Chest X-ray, PA view. Patient: 43 years old, sex M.
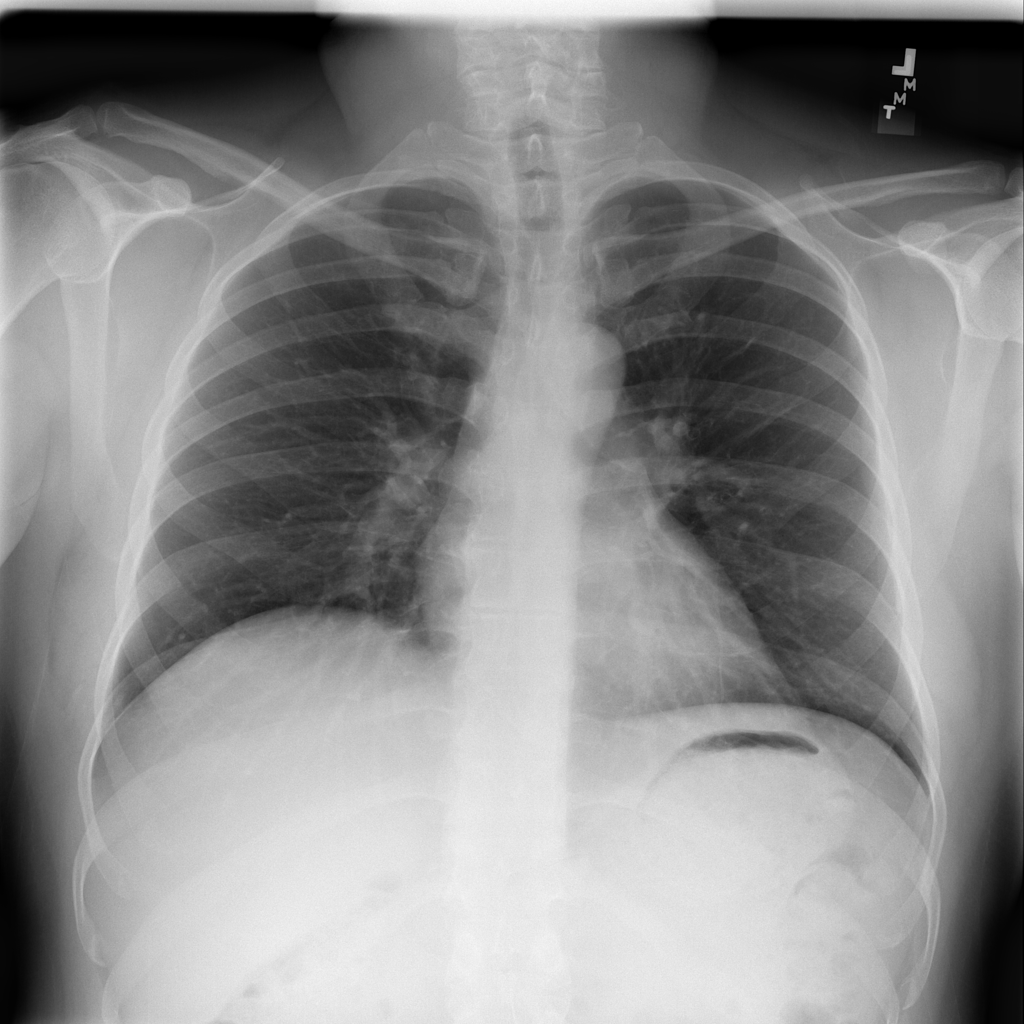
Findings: No Finding